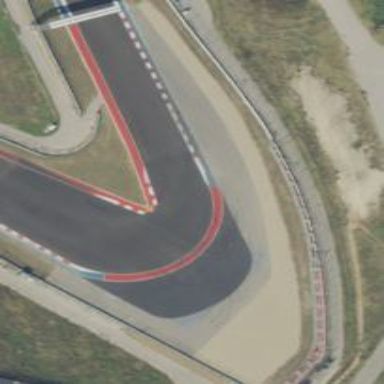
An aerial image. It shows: Asphalt raceway designed for motor sports.